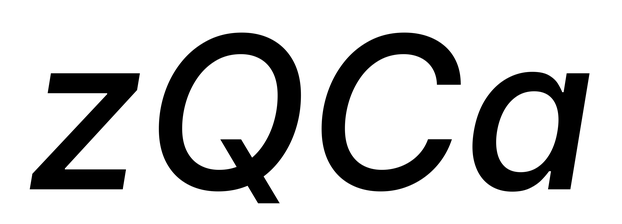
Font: Inter-Italic_Medium_Italic